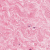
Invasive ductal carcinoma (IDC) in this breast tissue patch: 0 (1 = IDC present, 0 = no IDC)